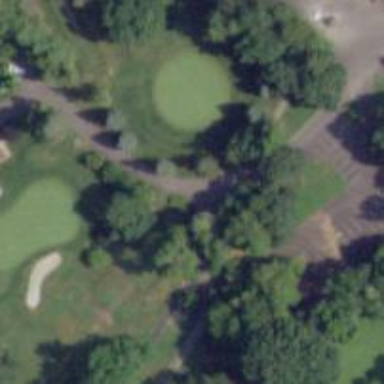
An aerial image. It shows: Service road along golf path.